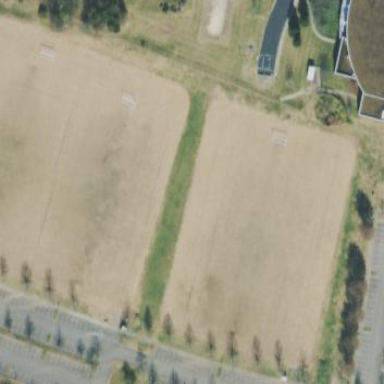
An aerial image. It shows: Soccer pitch for leisure land activities.